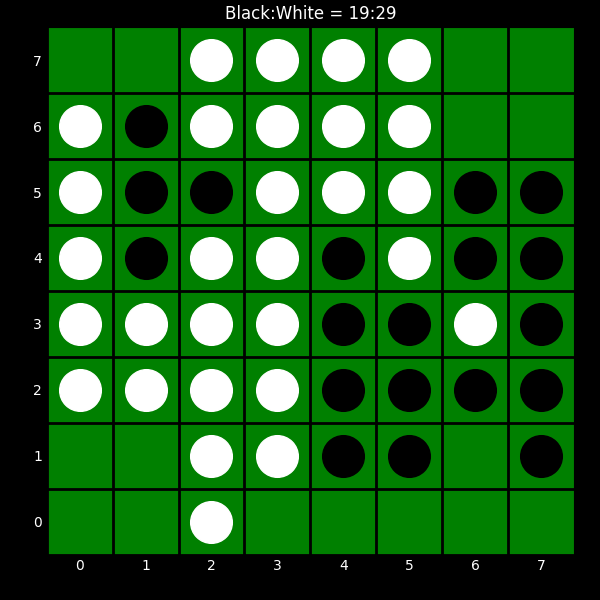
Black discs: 19
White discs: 29